Field crop: maize
Growth stage: 1
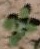
Species: chenopodium